Interaction volume radius: 10 \u00c5
Interaction volume height: 25 \u00c5
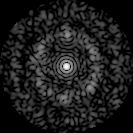
Disorder parameter: 0.7994